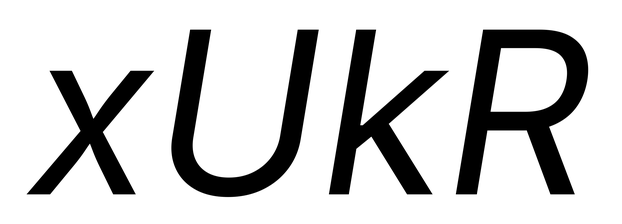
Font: Inter-Italic_Italic